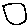
Label: circle